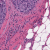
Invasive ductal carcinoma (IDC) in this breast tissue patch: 0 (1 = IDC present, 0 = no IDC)